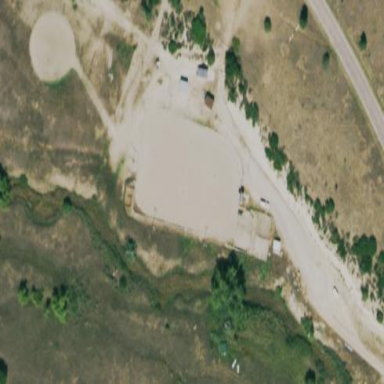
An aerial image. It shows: Equestrian pitch on the ground for leisure land use.